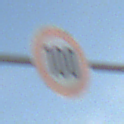
Verkehrszeichen: Geschwindigkeit100
Umgebung: Outdoor, Nature
Tageszeit: MorningAfternoon
Wetter: PartlyCloudy
Licht: Natural
Jahreszeit: NotSpecified
Kontrast: HighContrast